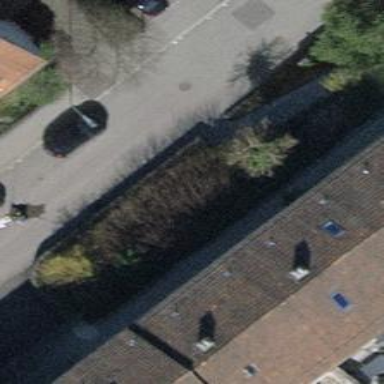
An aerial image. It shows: Building with tile roof.